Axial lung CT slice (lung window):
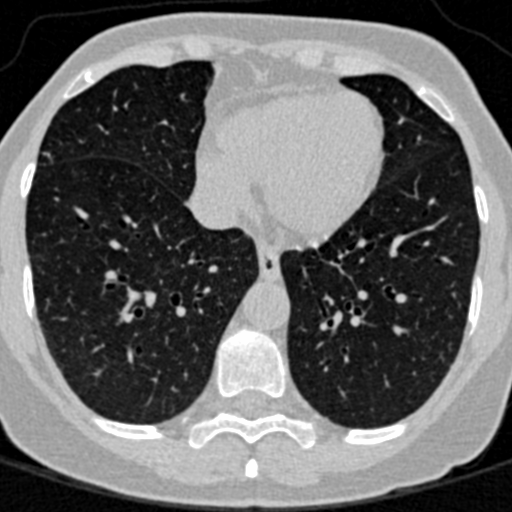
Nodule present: no